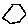
Label: hexagon